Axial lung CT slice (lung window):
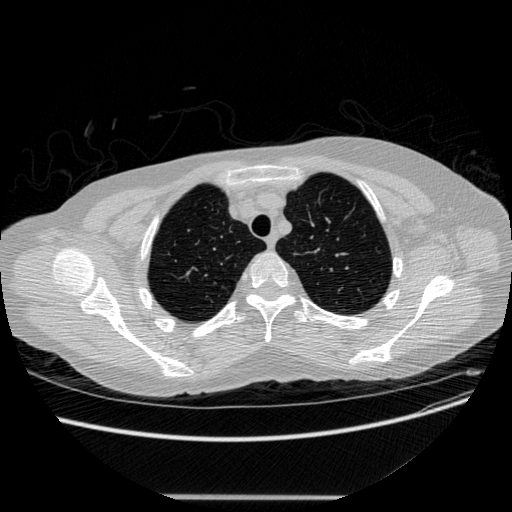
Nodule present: no